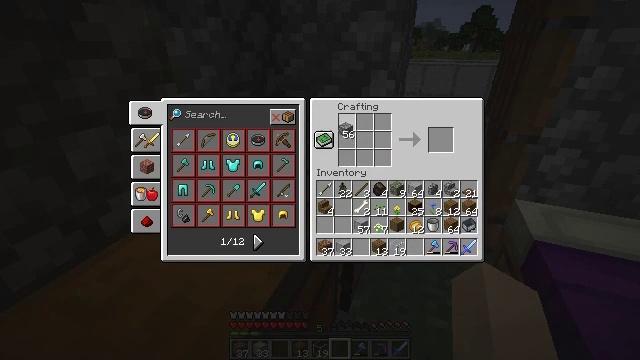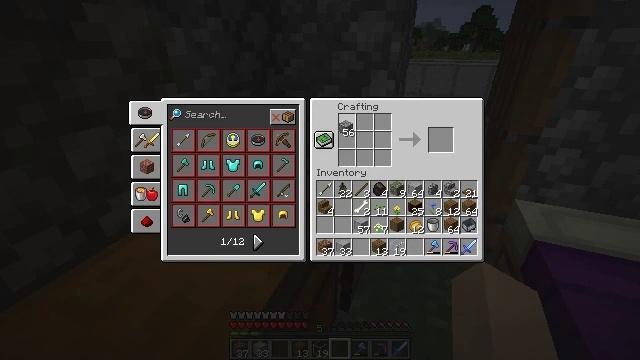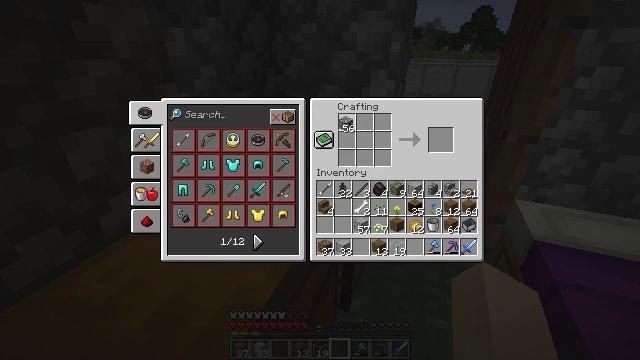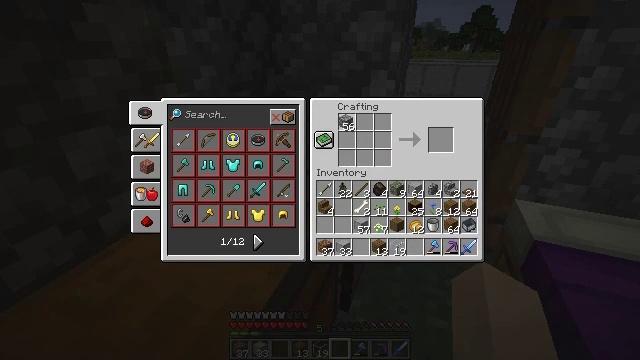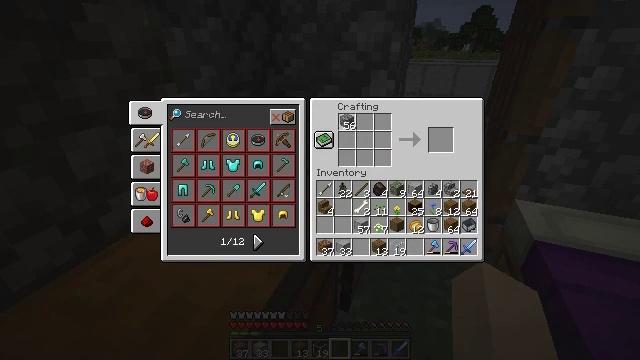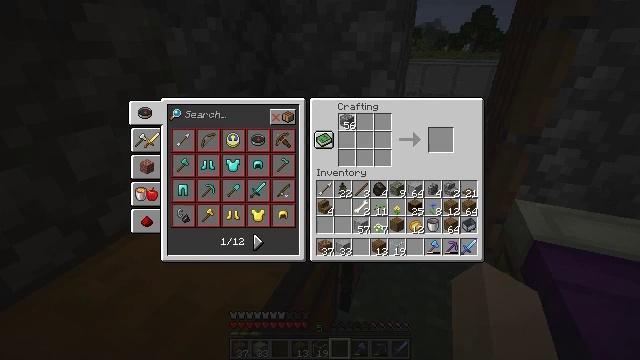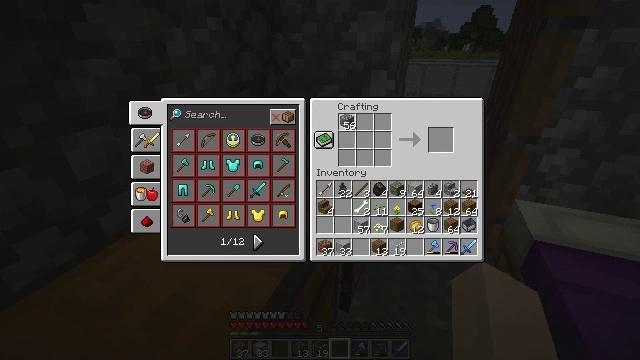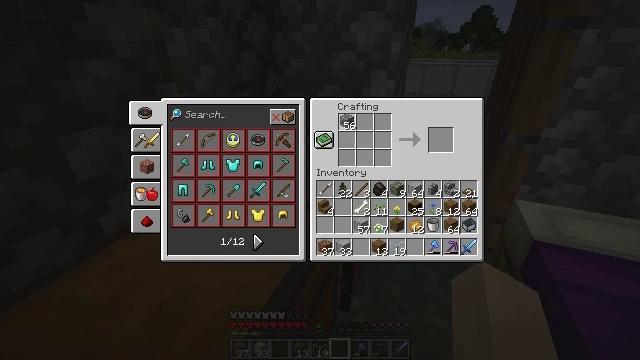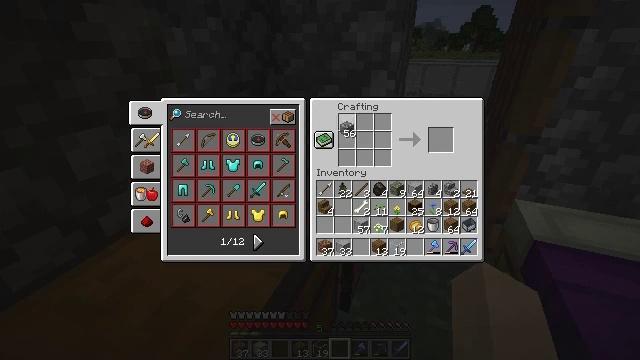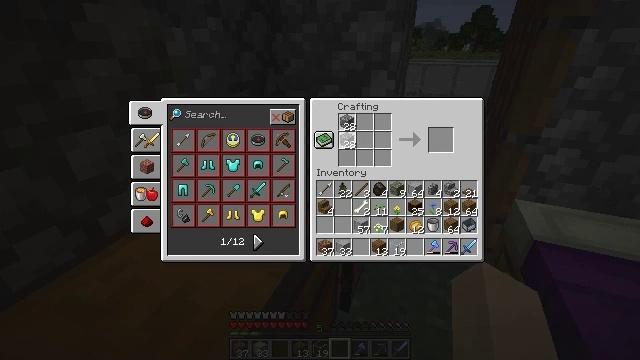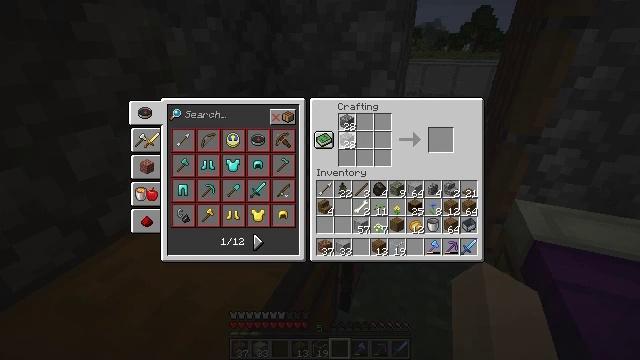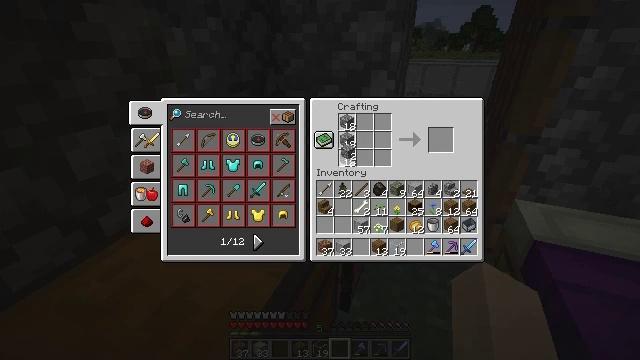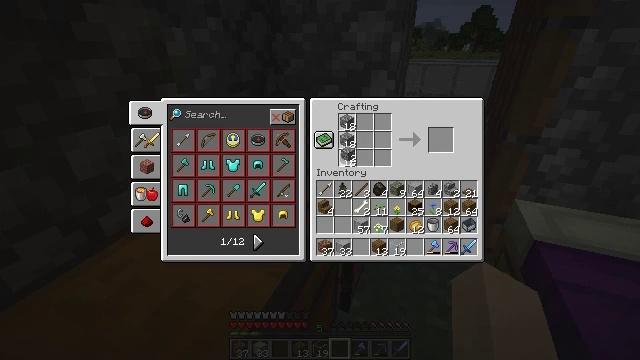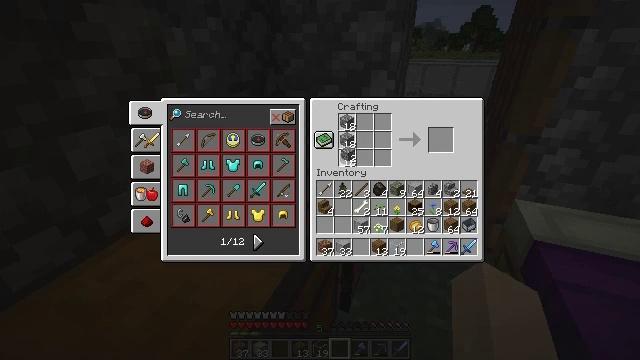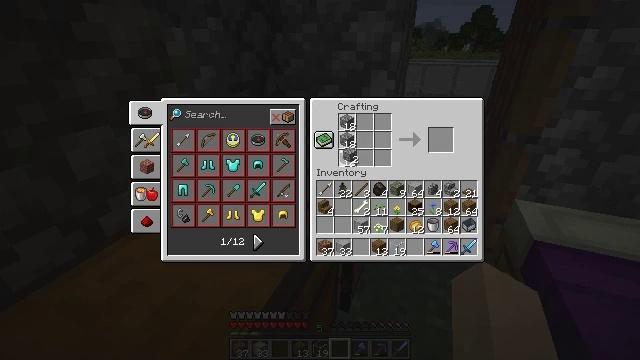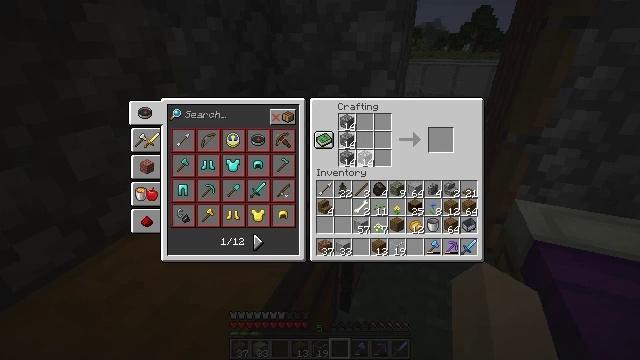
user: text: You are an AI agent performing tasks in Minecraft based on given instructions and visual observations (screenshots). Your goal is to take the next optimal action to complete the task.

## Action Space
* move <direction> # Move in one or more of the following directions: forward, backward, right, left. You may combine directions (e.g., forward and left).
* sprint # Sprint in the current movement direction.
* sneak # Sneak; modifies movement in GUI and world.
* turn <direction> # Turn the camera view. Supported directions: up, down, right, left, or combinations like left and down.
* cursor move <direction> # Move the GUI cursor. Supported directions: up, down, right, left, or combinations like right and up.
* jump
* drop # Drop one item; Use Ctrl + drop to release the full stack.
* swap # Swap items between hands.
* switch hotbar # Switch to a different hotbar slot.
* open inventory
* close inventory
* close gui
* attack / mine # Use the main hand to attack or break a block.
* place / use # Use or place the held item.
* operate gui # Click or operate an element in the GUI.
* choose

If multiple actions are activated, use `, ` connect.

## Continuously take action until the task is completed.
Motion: motion action
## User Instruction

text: Combine cobblestone to craft cobblestone stairs.
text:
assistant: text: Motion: sneak
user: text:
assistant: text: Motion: sneak
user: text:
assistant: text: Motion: sneak
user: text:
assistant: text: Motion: sneak
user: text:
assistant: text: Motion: sneak
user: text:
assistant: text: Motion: sneak, attack / mine
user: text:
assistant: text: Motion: sneak, attack / mine
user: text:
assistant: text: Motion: sneak, turn down, attack / mine
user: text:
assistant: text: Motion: sneak, turn down, attack / mine
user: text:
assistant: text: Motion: sneak, turn down, attack / mine
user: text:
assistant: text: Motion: sneak, attack / mine
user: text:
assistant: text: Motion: sneak, attack / mine
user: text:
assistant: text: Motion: sneak, attack / mine
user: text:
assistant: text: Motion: sneak, attack / mine
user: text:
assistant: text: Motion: sneak, turn right, attack / mine
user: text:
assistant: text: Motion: sneak, turn right, attack / mine
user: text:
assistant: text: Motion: sneak, attack / mine
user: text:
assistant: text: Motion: sneak, attack / mine
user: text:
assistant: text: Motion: sneak, attack / mine
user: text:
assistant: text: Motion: sneak, attack / mine
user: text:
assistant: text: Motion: sneak, attack / mine
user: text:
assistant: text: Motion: sneak, attack / mine
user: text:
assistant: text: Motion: sneak, attack / mine
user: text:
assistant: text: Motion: sneak, turn left, attack / mine
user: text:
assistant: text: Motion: sneak, attack / mine
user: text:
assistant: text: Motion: sneak, attack / mine
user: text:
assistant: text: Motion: sneak, attack / mine
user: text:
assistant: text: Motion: sneak, attack / mine
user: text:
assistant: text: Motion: sneak, attack / mine
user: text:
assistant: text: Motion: sneak